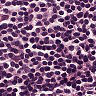
Metastatic tissue present: no